Question: In my application, I want to set a style to the 'TextView' which will make the 'TextView' look like a header as shown in the following figure-

When I apply the style from the 'styles.xml' (given below), it applies the font and font color as specified. But, it does not apply the white background. Can we at all do this?
The style defined is like this-
'''
<?xml version="1.0" encoding="utf-8"?>
'''
'''
<style name="settings_header">
<item name="android:layout_marginBottom"> 10dip </item>
<item name="android:background"> @color/white </item>
<item name="android:paddingLeft"> 10dip </item>
<item name="android:layout_width"> match_parent </item>
<item name="android:layout_height"> wrap_content </item>
<item name="android:textSize"> 22sp </item>
<item name="android:textColor"> @color/black </item>
<item name="android:textStyle"> bold </item>
</style>
'''
The code which applies the style is like
'''
protected void onCreate(Bundle savedInstanceState) {
super.onCreate(savedInstanceState);
setContentView(R.layout.main);
textview = (TextView) findViewById(R.id.textView);
textview.setTextAppearance(ScrSettings.this,R.style.settings_header);
}
'''
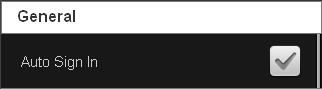
Answer: As a workaround, this works
'''
textview.setTextAppearance(context, R.style.settings_header);
textview.setBackgroundResource(R.color.white);
'''
The question is still not answered fully as, setting the background to the 'TextView' twice is not what we want. We had already set the background in 'styles.xml'.